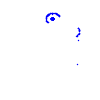
Particle: proton